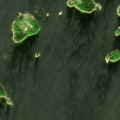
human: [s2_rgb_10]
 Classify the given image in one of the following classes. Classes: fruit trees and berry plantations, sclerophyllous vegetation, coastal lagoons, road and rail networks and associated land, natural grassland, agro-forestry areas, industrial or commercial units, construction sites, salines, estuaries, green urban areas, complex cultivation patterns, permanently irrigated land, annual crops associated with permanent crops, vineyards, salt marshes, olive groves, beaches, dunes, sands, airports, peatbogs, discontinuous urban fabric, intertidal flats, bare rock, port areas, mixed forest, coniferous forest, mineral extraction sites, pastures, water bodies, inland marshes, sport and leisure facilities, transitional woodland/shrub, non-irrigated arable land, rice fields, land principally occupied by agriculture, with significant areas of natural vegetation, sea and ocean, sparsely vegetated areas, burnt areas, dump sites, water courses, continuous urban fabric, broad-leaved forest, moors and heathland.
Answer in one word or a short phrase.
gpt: sea and ocean